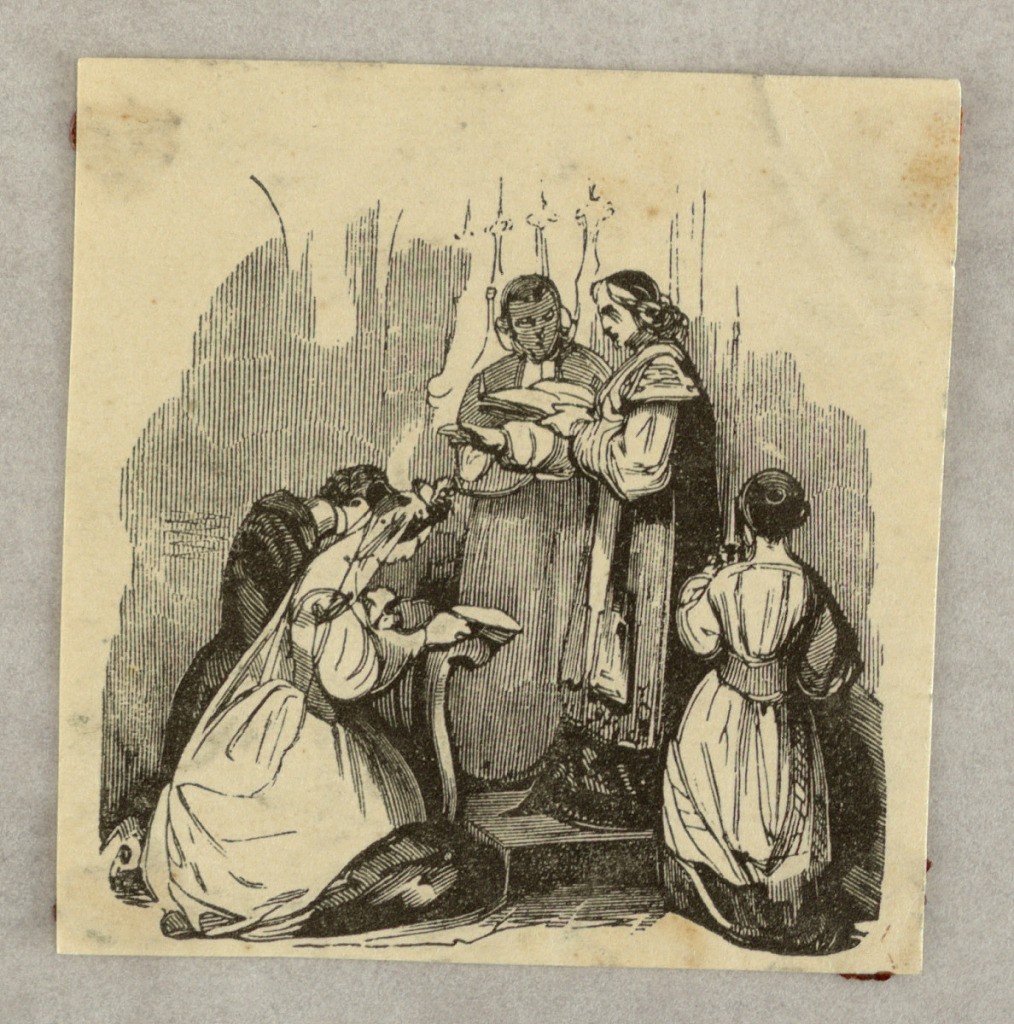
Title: Vignette, Wedding Ceremony in a Church
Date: ca. 1845
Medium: Wood engraving on paper
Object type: Print
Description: The priest blesses the kneeling couple. Two more figures.